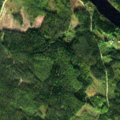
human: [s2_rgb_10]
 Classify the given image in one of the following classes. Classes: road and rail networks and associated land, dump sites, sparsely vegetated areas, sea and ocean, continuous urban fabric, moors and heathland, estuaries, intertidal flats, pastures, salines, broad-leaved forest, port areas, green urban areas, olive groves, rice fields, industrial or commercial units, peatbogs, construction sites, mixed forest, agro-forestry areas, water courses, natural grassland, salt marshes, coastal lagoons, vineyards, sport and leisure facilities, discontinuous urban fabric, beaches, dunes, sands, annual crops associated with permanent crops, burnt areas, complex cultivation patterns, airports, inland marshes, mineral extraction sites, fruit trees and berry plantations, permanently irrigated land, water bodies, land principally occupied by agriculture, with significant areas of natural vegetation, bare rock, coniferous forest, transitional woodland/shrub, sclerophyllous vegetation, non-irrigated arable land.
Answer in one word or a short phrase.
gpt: broad-leaved forest, coniferous forest, mixed forest